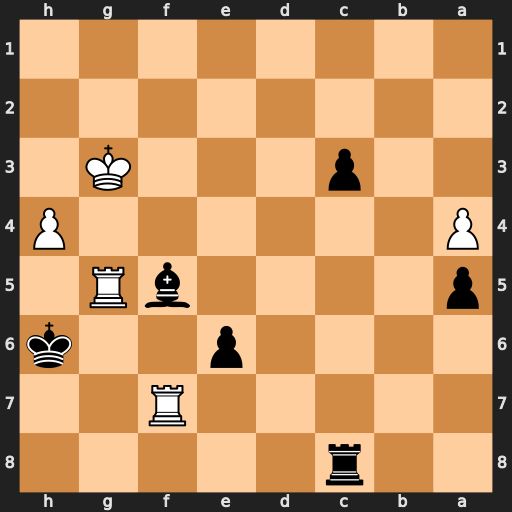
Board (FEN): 2r5/5R2/4p2k/p4bR1/P6P/2p3K1/8/8
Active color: b
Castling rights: -
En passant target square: -
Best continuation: c2 Rf6+ Kh7